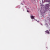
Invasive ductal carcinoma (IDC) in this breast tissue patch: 1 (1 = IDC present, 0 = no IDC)